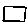
Label: square